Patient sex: F
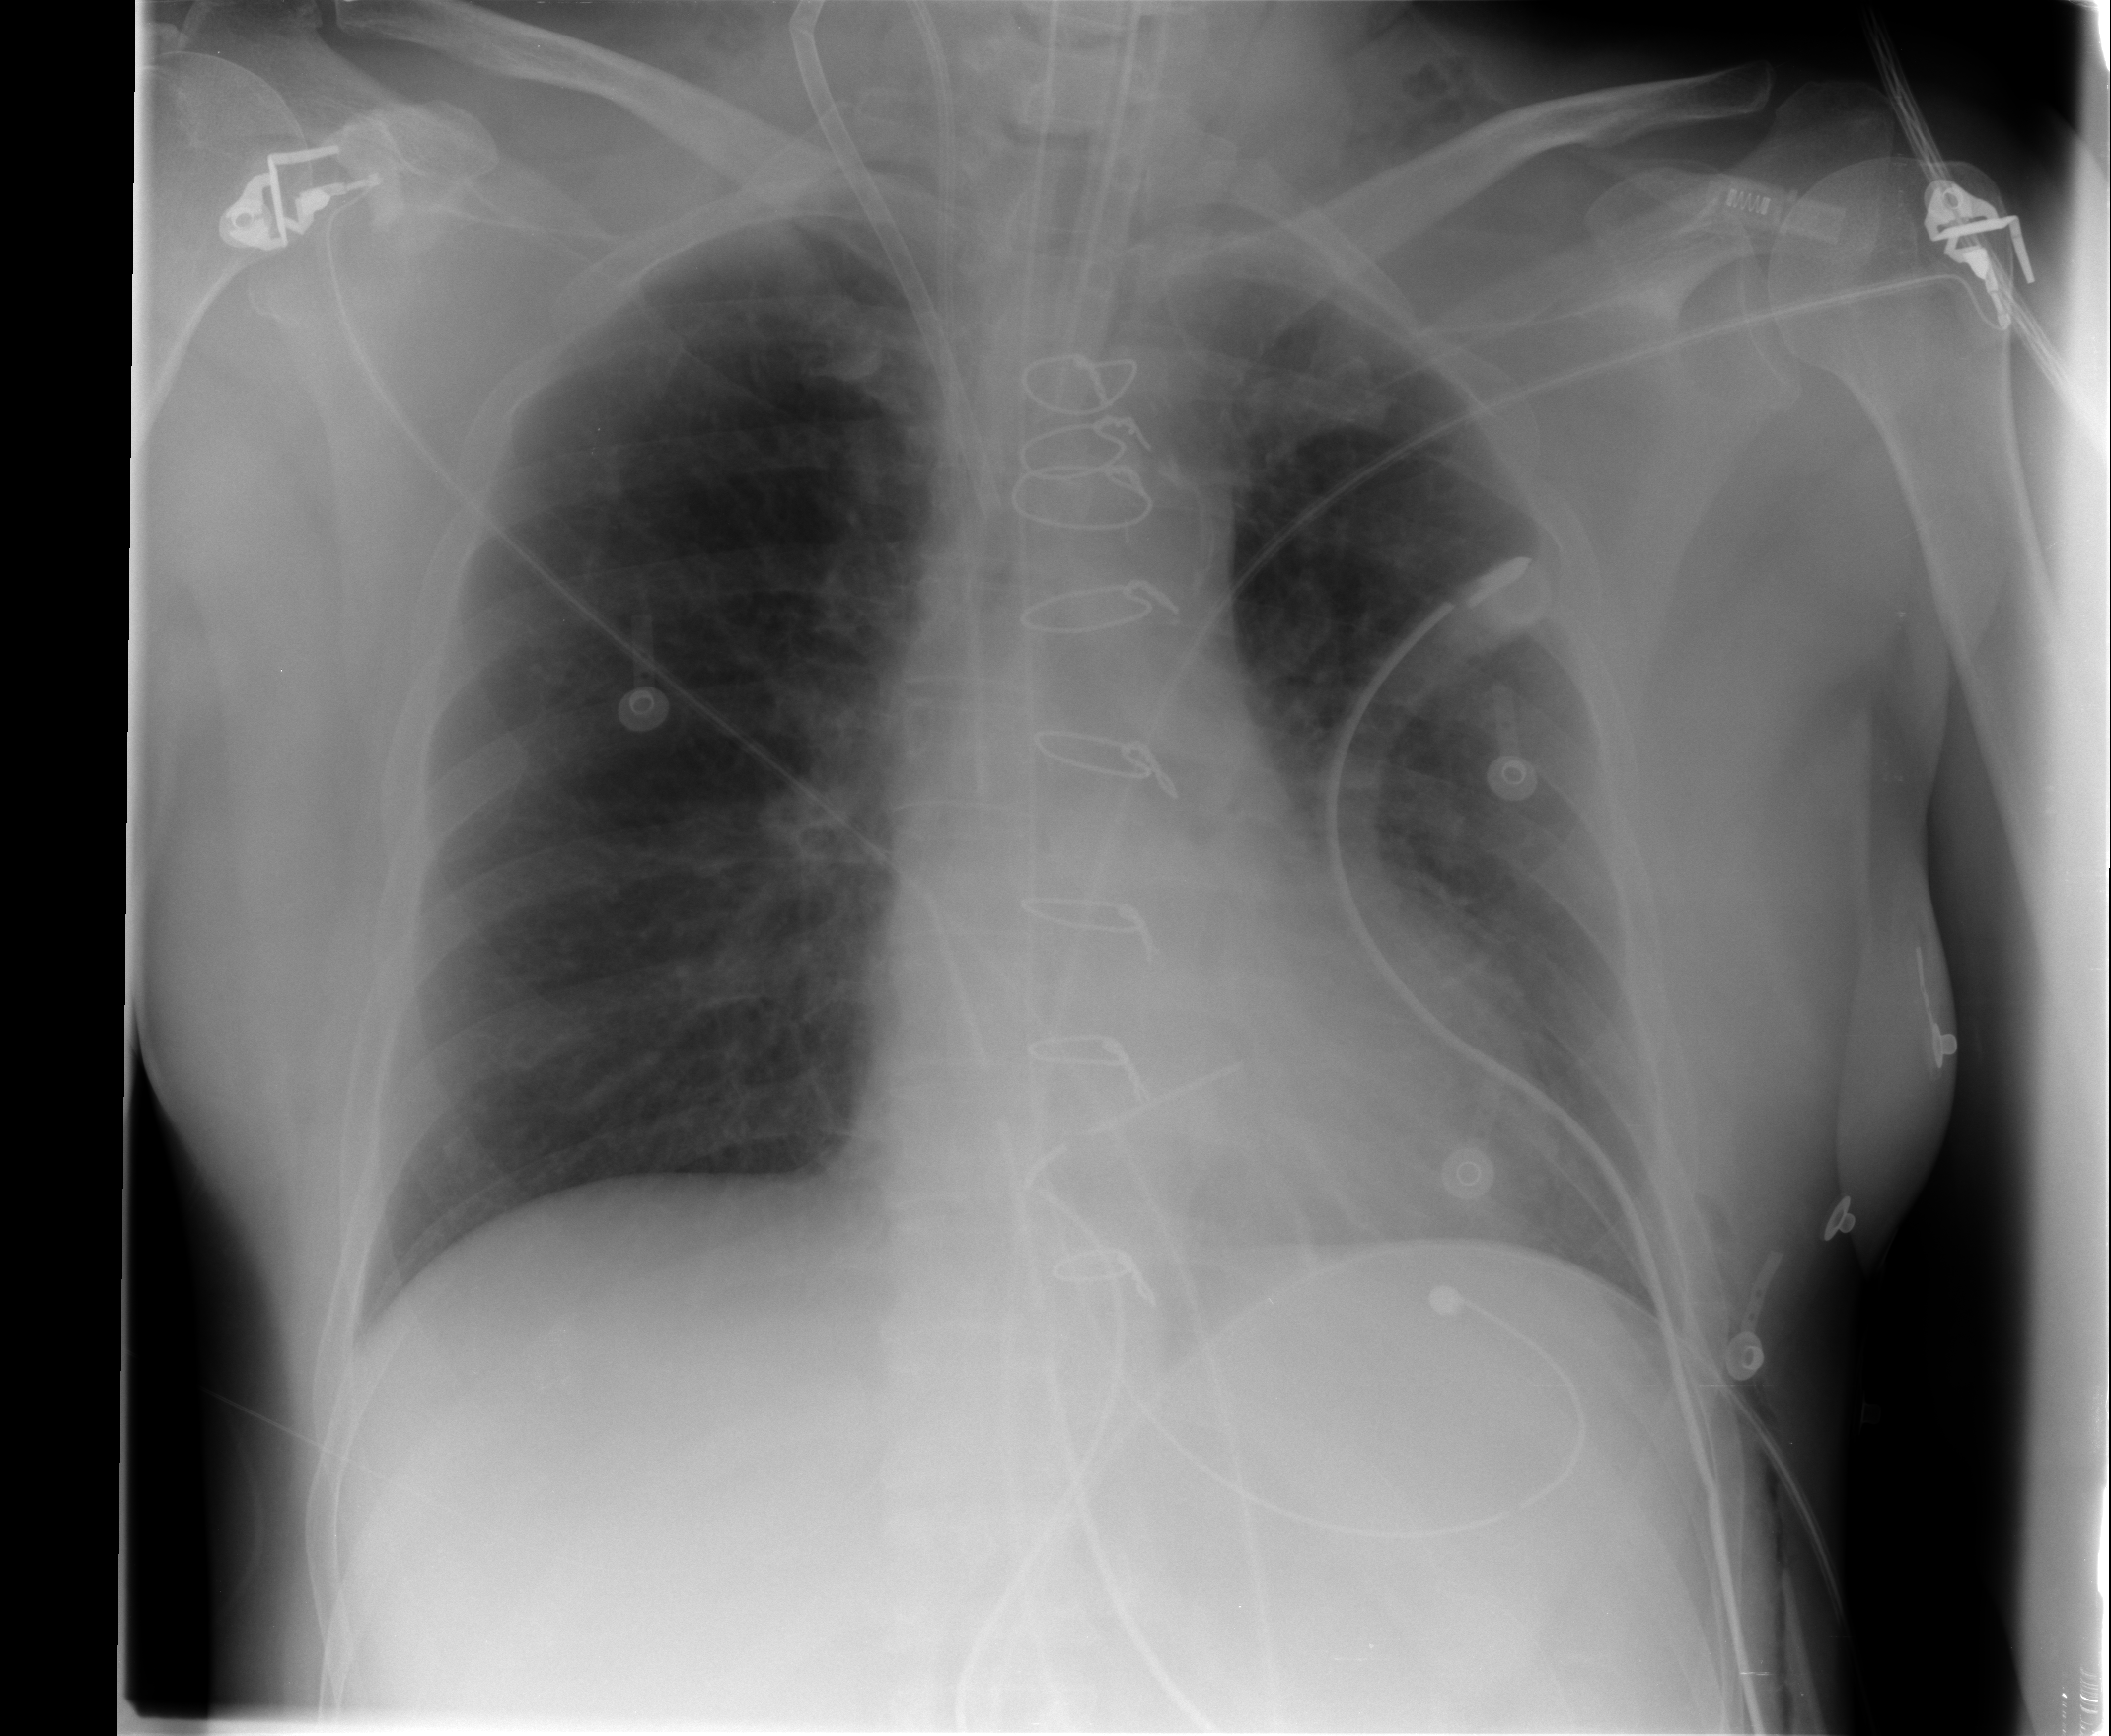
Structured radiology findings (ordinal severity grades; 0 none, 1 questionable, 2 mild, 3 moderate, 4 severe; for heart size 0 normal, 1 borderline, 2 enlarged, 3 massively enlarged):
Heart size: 0
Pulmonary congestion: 0
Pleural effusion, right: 0
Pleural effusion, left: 2
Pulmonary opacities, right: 0
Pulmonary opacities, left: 0
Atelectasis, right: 0
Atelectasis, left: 2